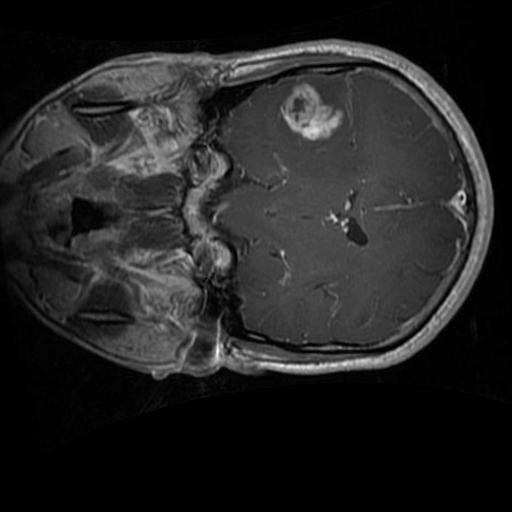
Label: brain_glioma